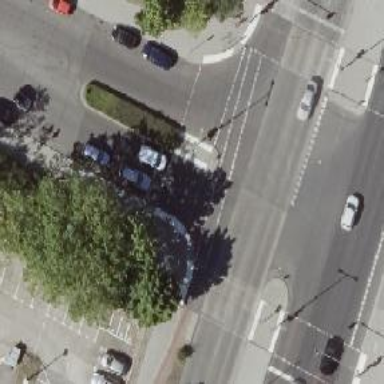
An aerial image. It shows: Road with traffic signals.